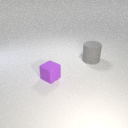
large gray rubber cylinder behind small purple rubber cube